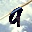
Label: 9